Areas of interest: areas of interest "Wah Hing Industrial Mansions"
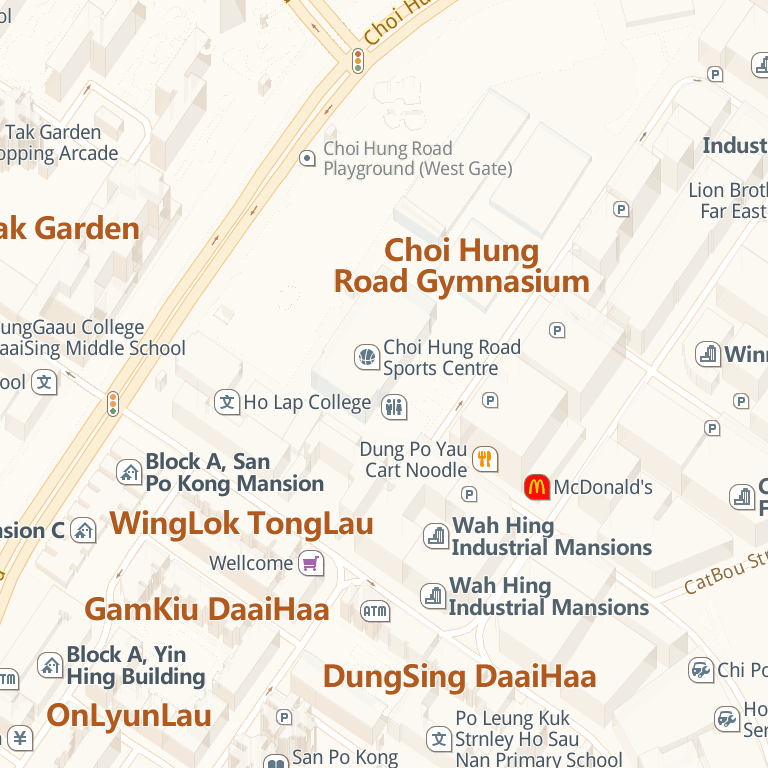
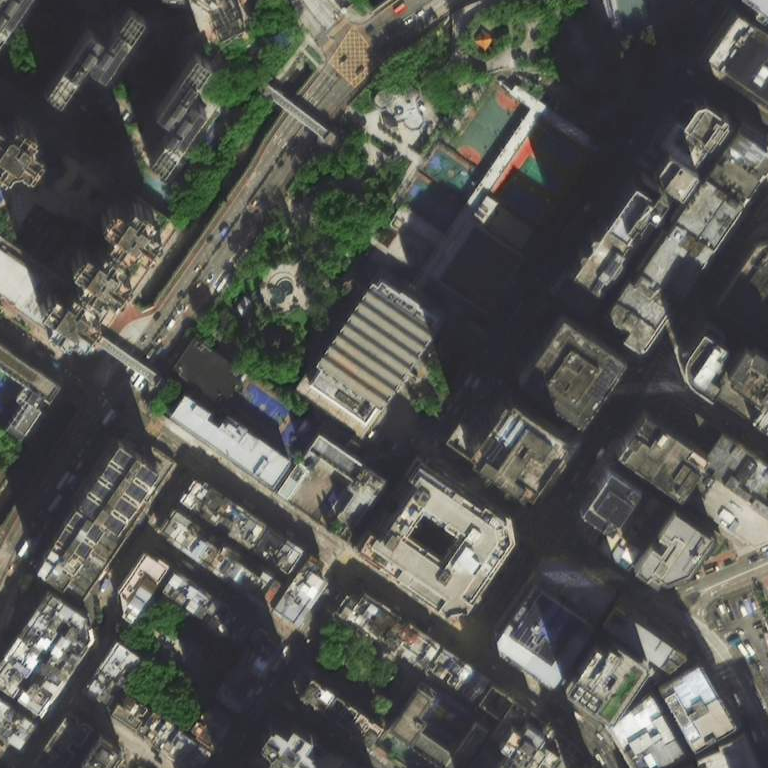